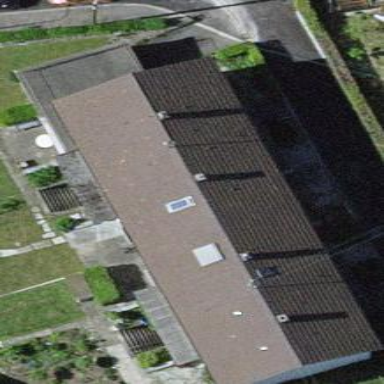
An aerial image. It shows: Terrace building.